Question: '''
<tr>
<td>Dated:
</td>
<td>
<input type="text" id="txtdate" name="Dated" value="" required />
</td>
</tr>
'''
This is My Html TextBox For the DateProperty
'''
function claimsubmit() {
var claimtype;
if ($('.boxGroup a').attr("id") != '') {
claimtype = $('.boxGroup a').attr("id");
}
var claimname = {
//ClaimTypeId: $('.boxGroup a').attr("id"),
ClaimTypeId:claimtype,
BillNumber: $('#txtbillnum').val(),
Amount: $('#txtamnt').val(),
Reason: $('#txtreason').val(),
Dated: $('#txtdate').val(),
Id: $('#Id').val()
}
alert(JSON.stringify(claimname));
$.ajax({
url: '/api/ClaimAPI', type: ($('#claimform').find('#Id').val() == '0' ? 'Post' : 'Put'),
datatype: 'json',
data: $.param(claimname),
success: function (data) {
//alert(data);
alert("Claim Details are Submitted Successfully");
},
Error: function (data) {
alert("Problem while Save Claim Details")
}
});
}
'''
This is javascript for insert and in controller am getting the default sqldate not selected date

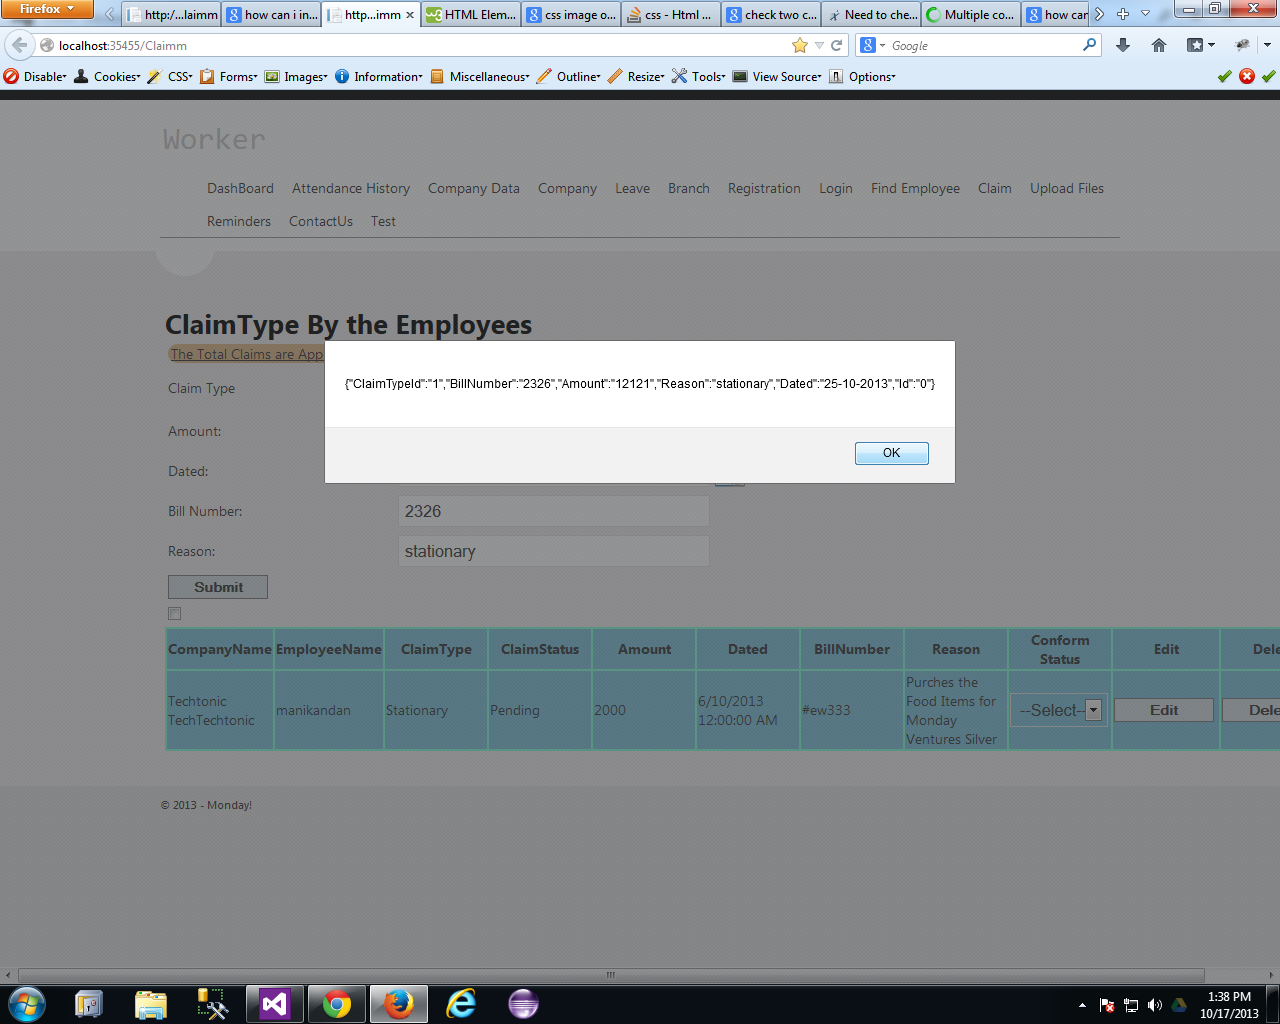
Answer: Correct way of getting Date value from datepicker is to use getDate() function.
Returns: Date Returns the current date for the datepicker or null if no date has been selected.
This method does not accept any arguments.
Invoke the getDate method:
'''
var currentDate = $( ".selector" ).datepicker( "getDate" );
'''
Sets the date for the datepicker. The new date may be a Date object or a string in the current date format (e.g., "01/26/2009"), a number of days from today (e.g., +7) or a string of values and periods ("y" for years, "m" for months, "w" for weeks, "d" for days, e.g., "+1m +7d"), or null to clear the selected date.
'''
date
Type: String or Date
The new date.
'''
Invoke the setDate method:
'''
$( ".selector" ).datepicker( "setDate", "10/12/2012" );
'''
You can find more details at <URL>